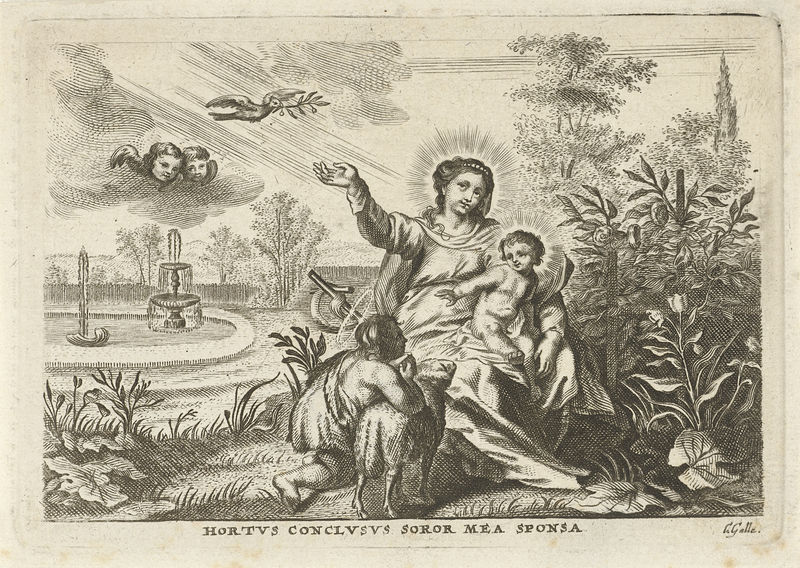
Titel: Maria met Kind en Johannes de Doper in de Hortus Conclusus
Künstler: Cornelis (II) Galle
Standort: Amsterdam
Institution: Rijksmuseum
Schlagwörter: vogel, wasser, menschen, szene, barock, taube, natur, busch, familie, kind, mutter, blatt, pflanzen, renaissance, brunnen, engel, lamm, schaf, zweig, druck, stich, heiligenschein, jesus, heilige, heilig, maria, kupferstich, madonna, betender, strahlenkranz, hl geist, friedenstaube